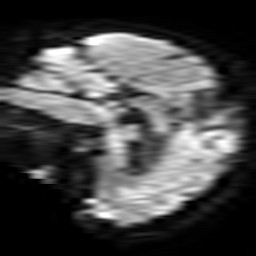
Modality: TRACE
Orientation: sagittal
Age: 77
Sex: female
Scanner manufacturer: philips
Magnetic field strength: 3 T
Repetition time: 3.723 s
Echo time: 0.05929 s